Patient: sex F, age 58
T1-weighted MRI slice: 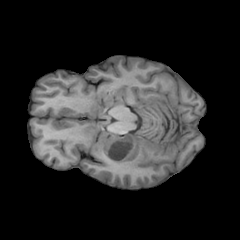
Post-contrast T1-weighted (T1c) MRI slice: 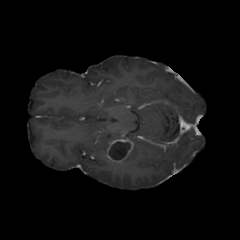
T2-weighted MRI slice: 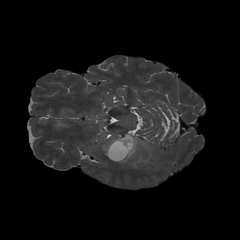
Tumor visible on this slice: yes
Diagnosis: Glioblastoma, IDH-wildtype
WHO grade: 4